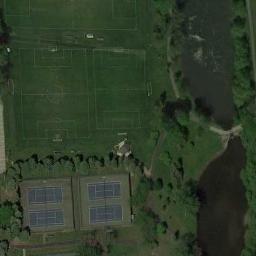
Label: tennis_court